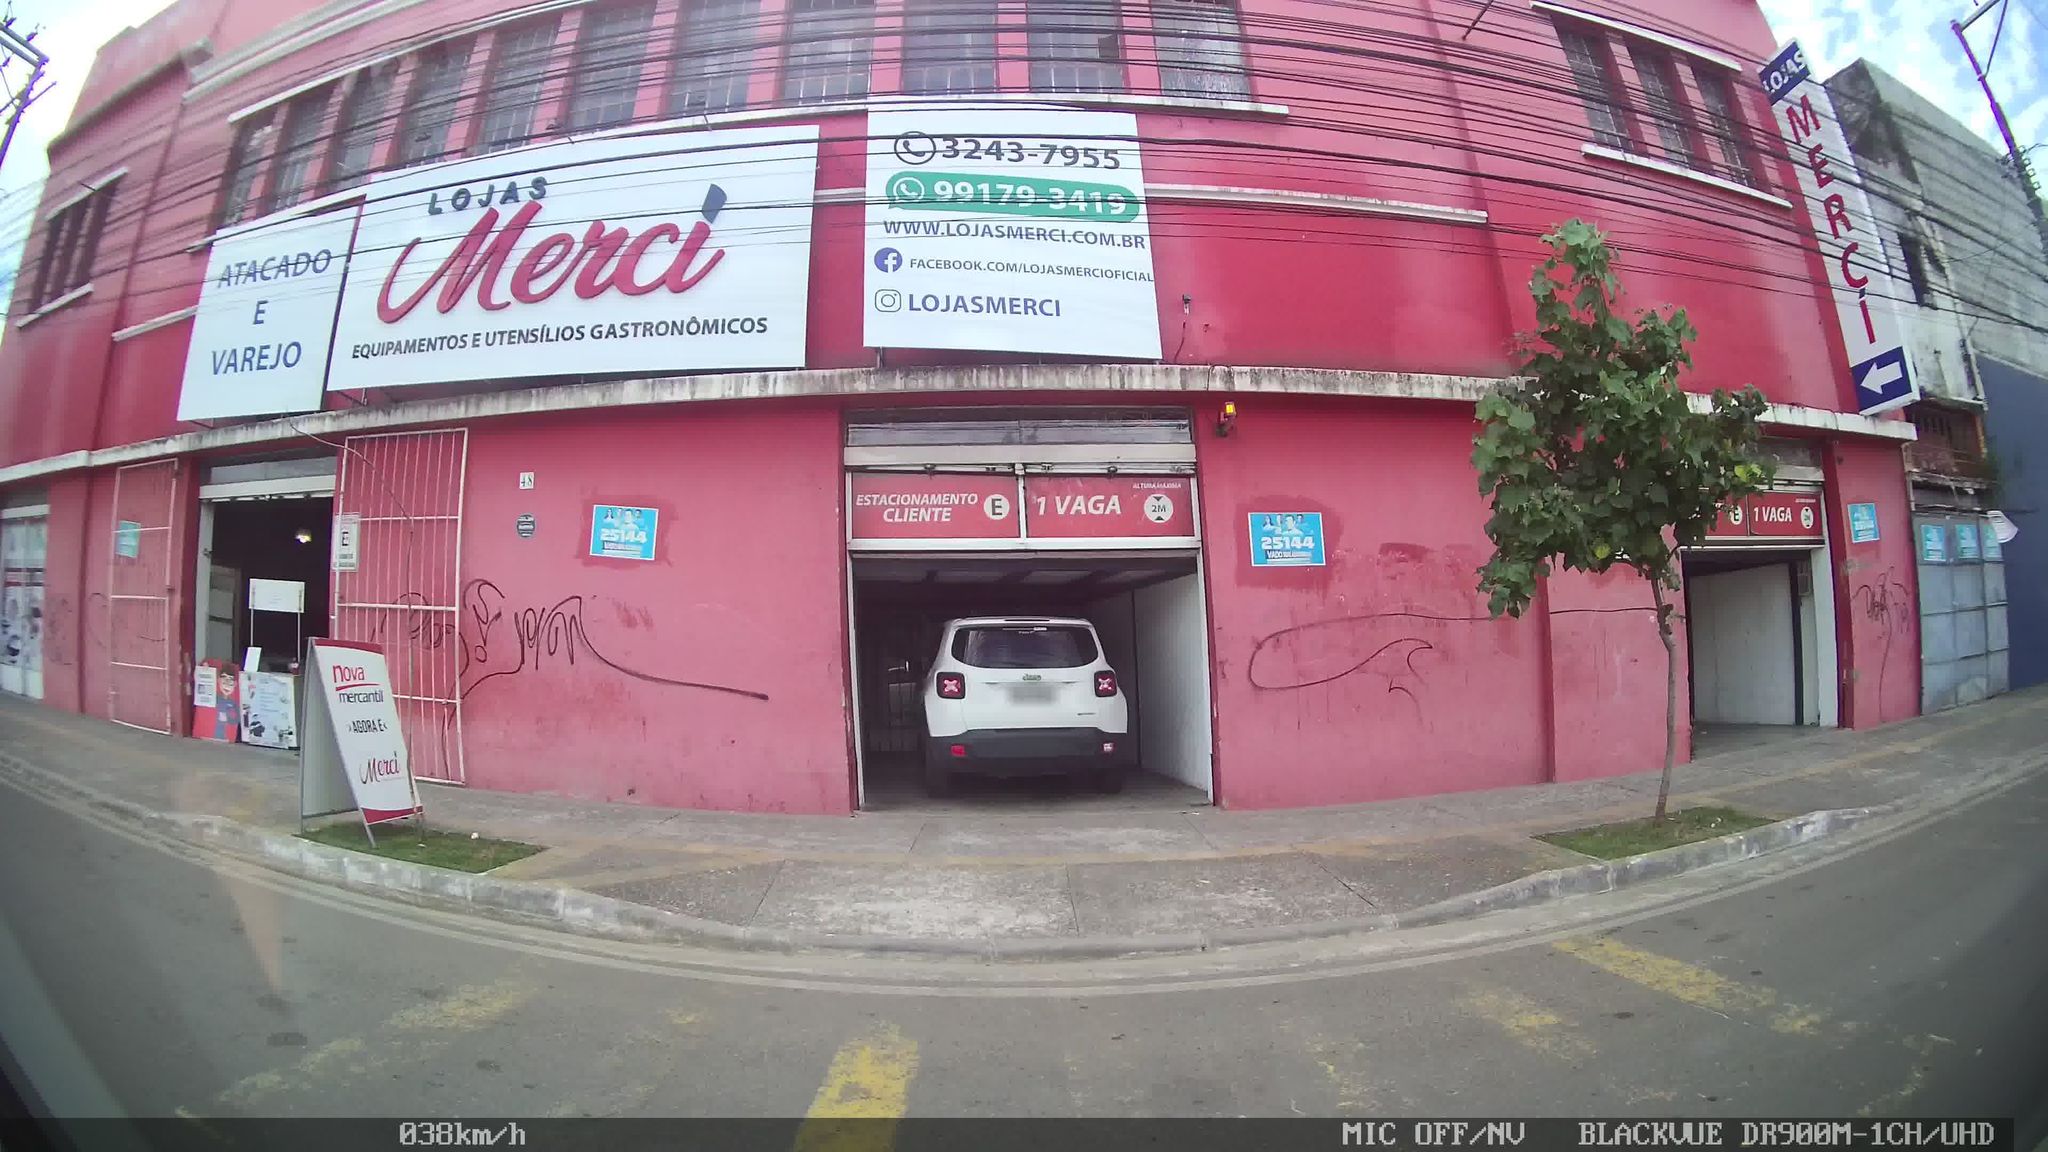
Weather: clear
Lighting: day
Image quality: good
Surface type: driving surface
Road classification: primary
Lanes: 4
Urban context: urban centre
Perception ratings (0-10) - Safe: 2.61, Lively: 4.84, Beautiful: 1.98, Boring: 2.17, Depressing: 9.21, Wealthy: 4.09